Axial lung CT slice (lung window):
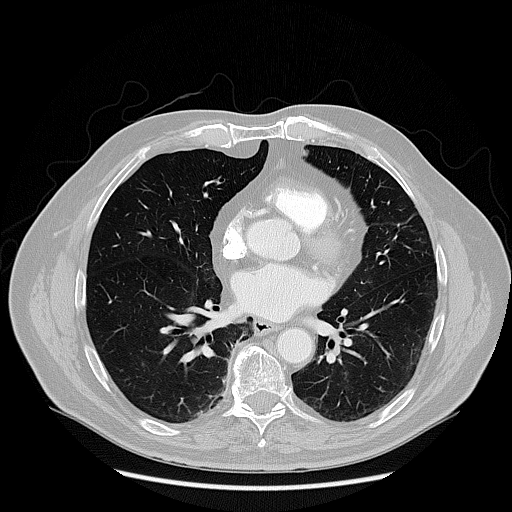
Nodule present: no